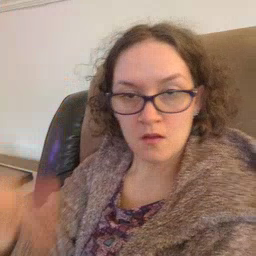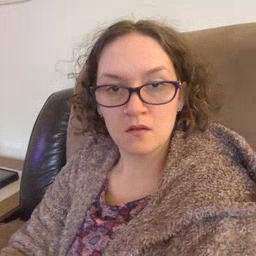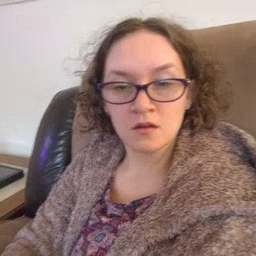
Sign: grandpa